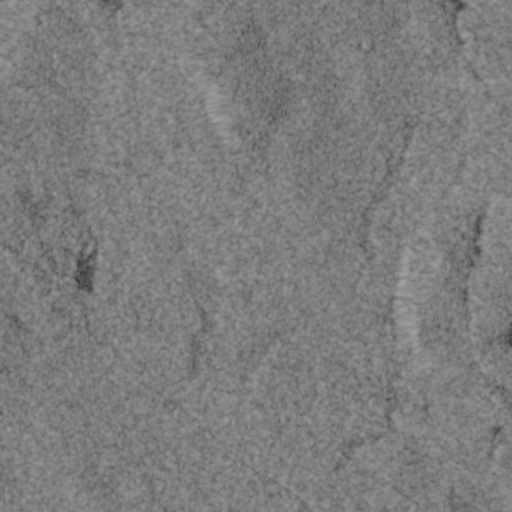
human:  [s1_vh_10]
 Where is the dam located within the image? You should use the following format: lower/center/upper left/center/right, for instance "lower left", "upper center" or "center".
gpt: The dam is located in the center left of the image.
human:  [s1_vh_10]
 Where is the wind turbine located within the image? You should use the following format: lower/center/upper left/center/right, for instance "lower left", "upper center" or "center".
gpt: The wind turbine is located in the upper left of the image.
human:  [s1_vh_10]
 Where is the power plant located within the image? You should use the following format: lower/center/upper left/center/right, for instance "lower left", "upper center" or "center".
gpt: There is no power plant in the image.

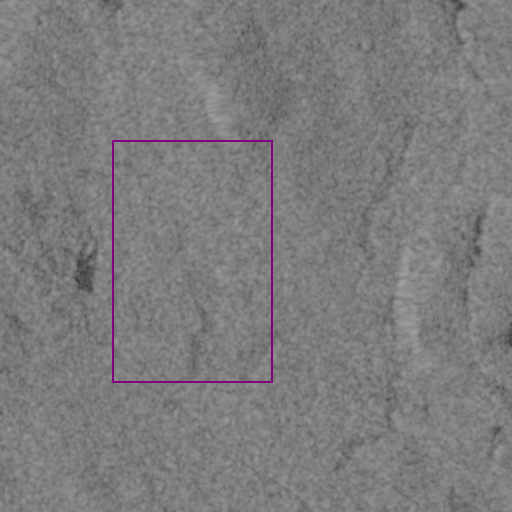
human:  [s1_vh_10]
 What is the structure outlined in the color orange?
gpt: There is no orange outline.
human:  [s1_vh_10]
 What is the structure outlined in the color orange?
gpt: There is no structure outlined in orange.